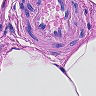
Metastatic tissue present: no